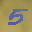
Label: 5